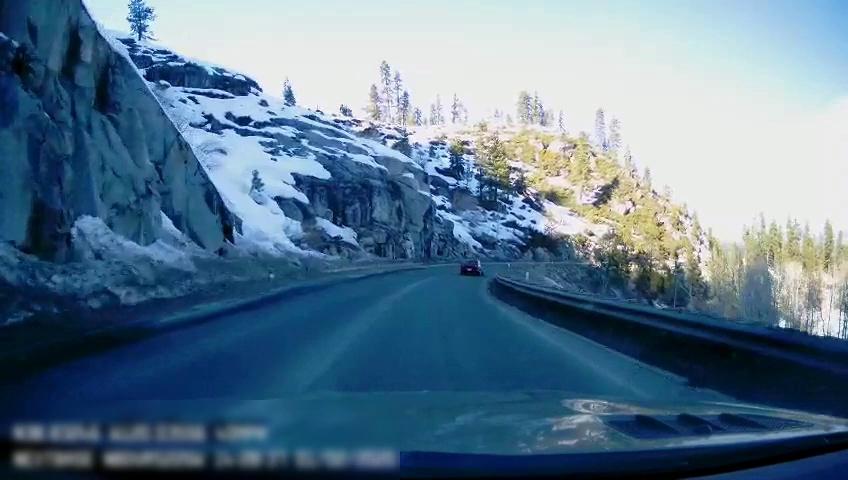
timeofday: Day
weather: Sunny
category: Drivable Space
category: Vehicles | Car
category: Lanes | Opposite Lane
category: Lanes | Current Lane